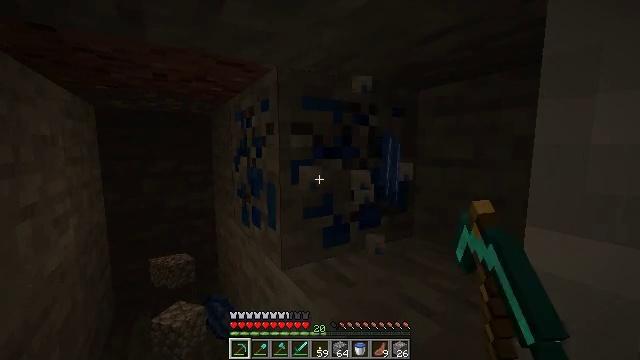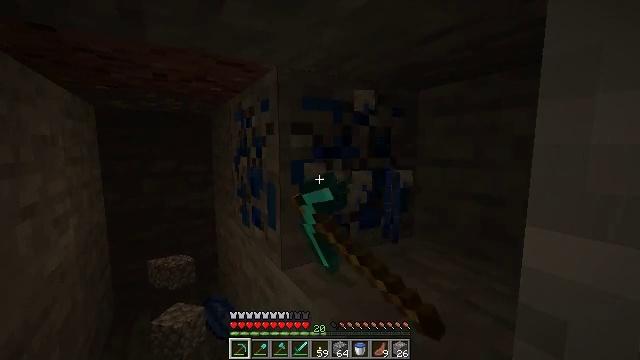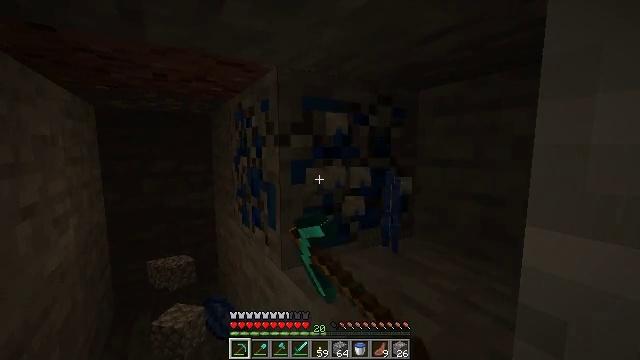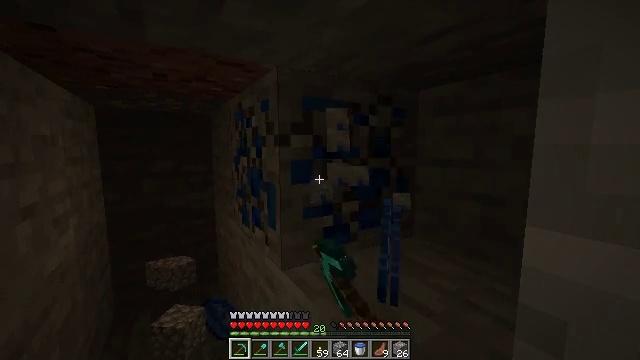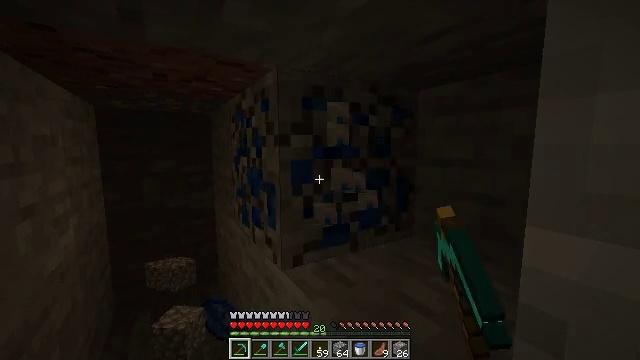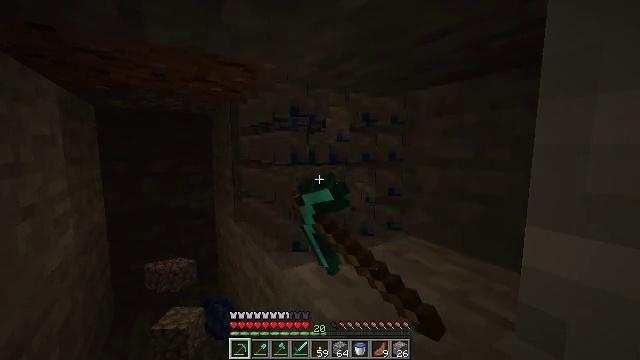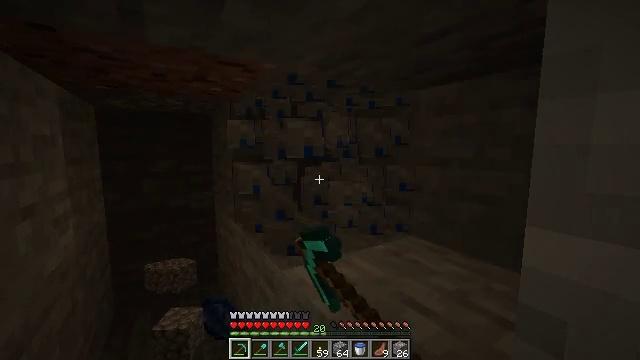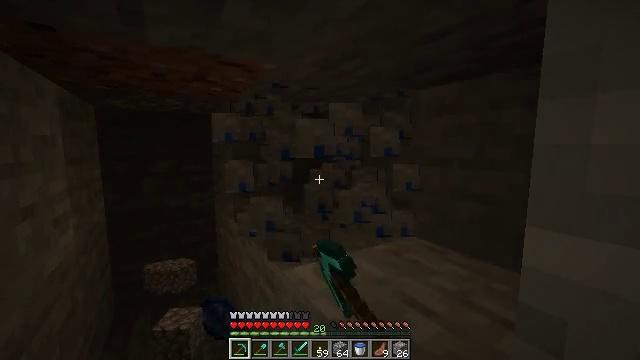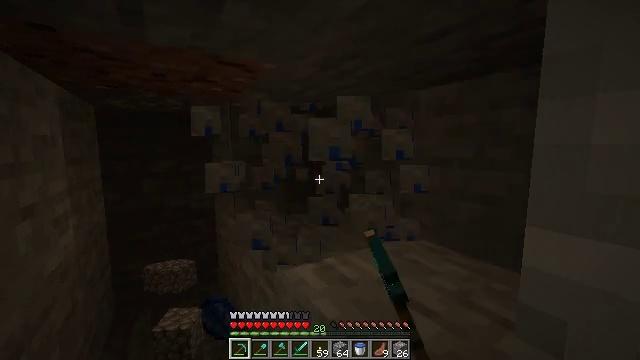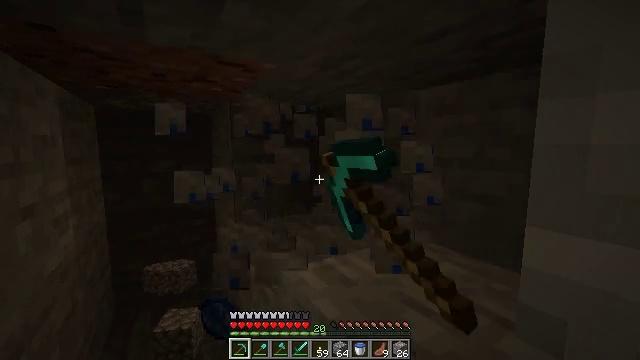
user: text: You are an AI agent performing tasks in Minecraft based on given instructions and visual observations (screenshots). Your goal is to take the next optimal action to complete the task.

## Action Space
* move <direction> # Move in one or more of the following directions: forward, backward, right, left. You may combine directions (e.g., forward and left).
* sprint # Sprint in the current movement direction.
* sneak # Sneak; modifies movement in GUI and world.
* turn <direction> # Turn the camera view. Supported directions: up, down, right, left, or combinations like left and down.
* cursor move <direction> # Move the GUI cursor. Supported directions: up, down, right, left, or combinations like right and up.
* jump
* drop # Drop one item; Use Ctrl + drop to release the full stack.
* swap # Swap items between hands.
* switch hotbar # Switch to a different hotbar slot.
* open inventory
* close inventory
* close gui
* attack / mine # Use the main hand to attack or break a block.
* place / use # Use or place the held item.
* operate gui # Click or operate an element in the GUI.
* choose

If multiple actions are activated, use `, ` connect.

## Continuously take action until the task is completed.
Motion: motion action
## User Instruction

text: Mine the lapis ore underground.
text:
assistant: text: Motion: attack / mine
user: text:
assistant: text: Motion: attack / mine
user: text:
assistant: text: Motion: attack / mine
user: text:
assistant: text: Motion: attack / mine
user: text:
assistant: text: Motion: attack / mine
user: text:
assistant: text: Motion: attack / mine
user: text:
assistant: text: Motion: attack / mine
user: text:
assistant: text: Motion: attack / mine
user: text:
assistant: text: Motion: attack / mine
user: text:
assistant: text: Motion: attack / mine